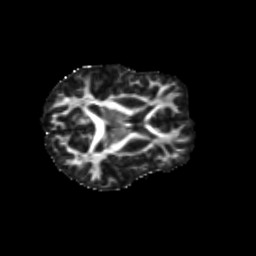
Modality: FA
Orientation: axial
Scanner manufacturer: siemens
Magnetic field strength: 3 T
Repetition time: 9.2 s
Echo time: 0.084 s